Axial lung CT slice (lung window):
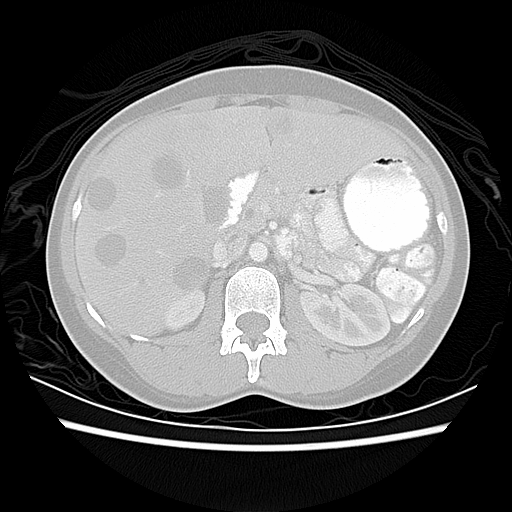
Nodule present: no